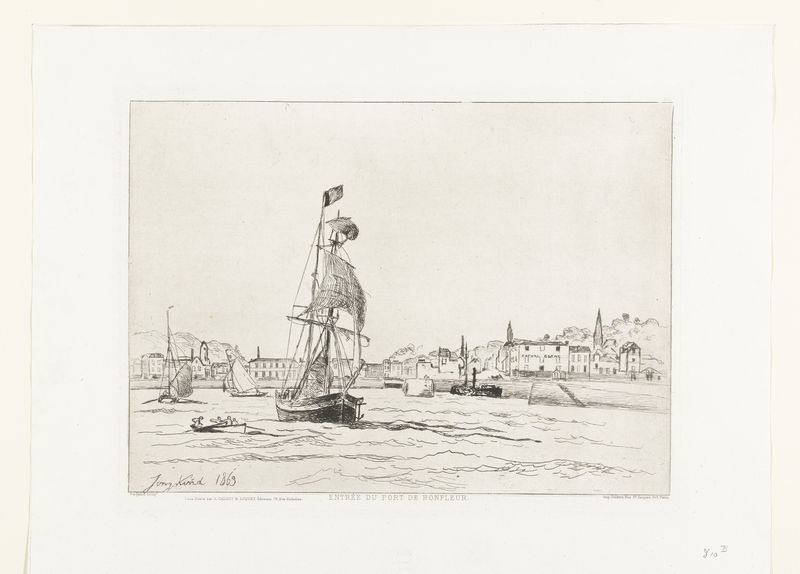
Titel: De haven van Honfleur
Künstler: Johan Barthold Jongkind
Standort: Amsterdam
Institution: Rijksmuseum
Schlagwörter: ship, sketch, senery